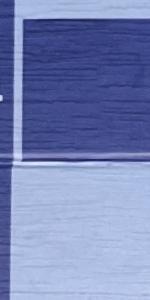
Label: Empty